Field crop: maize
Growth stage: 2
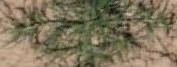
Species: salsola